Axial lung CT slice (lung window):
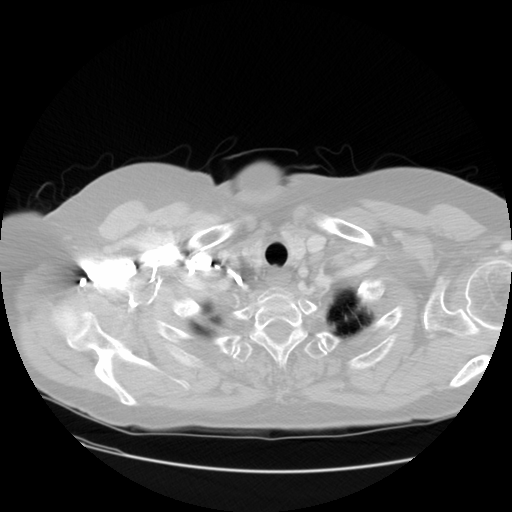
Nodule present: no